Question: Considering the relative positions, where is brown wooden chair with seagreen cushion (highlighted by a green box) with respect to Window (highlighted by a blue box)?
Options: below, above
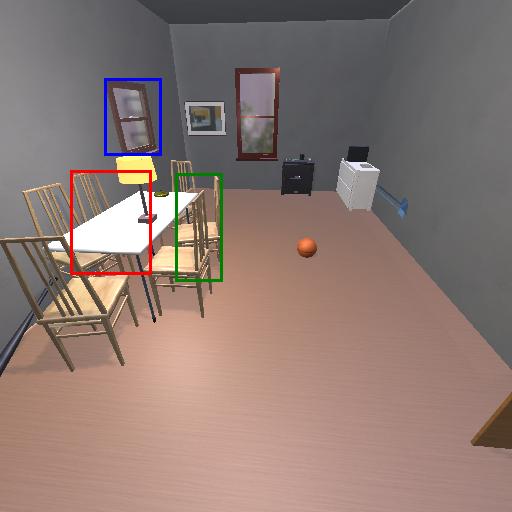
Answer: below